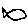
Label: fish